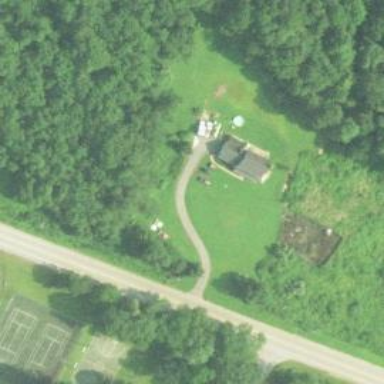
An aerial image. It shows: Residential driveway designated as service road.